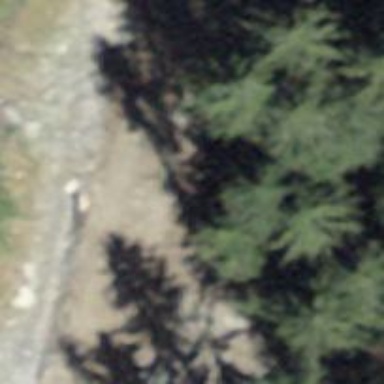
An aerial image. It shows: Ground path with excellent trail visibility.